已知$F_1$、$F_2$分别为椭圆$\Gamma:\frac{x^2}{4}+y^2=1$的左、右焦点，$M$为$\Gamma$上的一点.

(1) 若点$M$的坐标为$(1,m)(m>0)$，求$\triangle F_1MF_2$的面积；

(2) 若点$M$的坐标为$(0,1)$，且直线$y=kx-\frac{3}{5}(k\in\mathbb{R})$与$\Gamma$交于不同的两点$A$、$B$，求证：$\overrightarrow{MA}\cdot\overrightarrow{MB}$为定值，并求出该定值；

(3) 如图，设点$M$的坐标为$(s,t)$，过坐标原点$O$作圆$M:(x-s)^2+(y-t)^2=r^2$（其中$r$为定值，$0<r<1$且$|s|\neq r$）的两条切线，分别交$\Gamma$于点$P$，$Q$，直线$OP$，$OQ$的斜率分别记为$k_1$，$k_2$。如果$k_1k_2$为定值，求$|OP|\cdot|OQ|$的取值范围，以及$|OP|\cdot|OQ|$取得最大值时圆$M$的方程。

\vspace{1em}
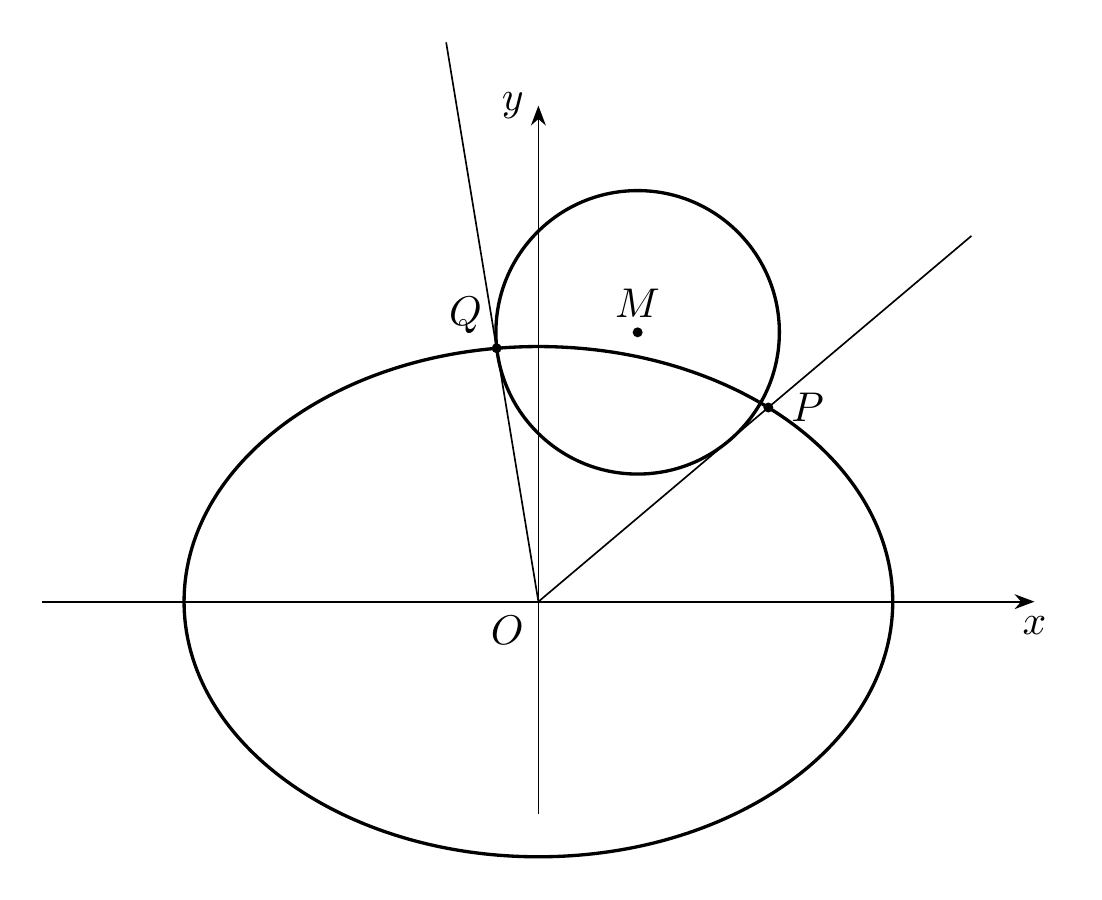
【解答】
【答案】

(1)$\frac{3}{2}$；

(2)证明见解析，$0$；

(3)$(2,\frac{5}{2}]$，圆$M$的方程为$(x\pm2)^2+y^2=\frac{4}{5}$或$x^2+(y\pm1)^2=\frac{4}{5}$。

\vspace{1em}

【知识点】求椭圆中的参数及范围、椭圆中的定值问题、根据韦达定理求参数、椭圆中焦点三角形的面积问题

\vspace{1em}

【分析】

(1) 将点$M(1,m)(m>0)$代入求出$m=\frac{\sqrt{3}}{2}$，再求出左、右焦点即可求解。

(2) 将直线与椭圆方程联立，利用韦达定理以及向量数量积的坐标运算即可求解。

(3) 设出直线$OP:y=k_1x$，直线$OQ:y=k_2x$，利用点到直线的距离公式可得$k_1$、$k_2$是关于$\xi$的方程$(s^2-r^2)\xi^2-2st\xi+t^2-r^2=0$的两实根，根据题意$k_1k_2$为定值，可得$k_1k_2=\delta=-\frac{1}{4}$，$r=\frac{2\sqrt{5}}{5}$，设$P(x_1,y_1)$，$Q(x_2,y_2)$，将直线$OP:y=k_1x$，直线$OQ:y=k_2x$与椭圆联立，求出$|OP|\cdot|OQ|\leq\frac{5}{2}$，即求。

\vspace{1em}

【详解】

(1) 由已知条件得$\frac{1^2}{4}+m^2=1$，因为$m>0$，则$m=\frac{\sqrt{3}}{2}$，又$F_1(-\sqrt{3},0),F_2(\sqrt{3},0)$，

因此$\triangle F_1MF_2$的面积为$S_{\triangle F_1MF_2}=\frac{1}{2}|F_1F_2|\cdot m=\frac{1}{2}\times2\sqrt{3}\times\frac{\sqrt{3}}{2}=\frac{3}{2}$。

\vspace{0.5em}

(2) 设$A(x_A,y_A),B(x_B,y_B)$，由
\[
\begin{cases}
\frac{x^2}{4}+y^2=1 \\
y=kx-\frac{3}{5}
\end{cases}
\]
得$(4k^2+1)x^2-\frac{24}{5}kx-\frac{64}{25}=0$，

$x_A+x_B=\frac{24k}{5(4k^2+1)},\ x_Ax_B=-\frac{64}{25(4k^2+1)}$，又$y_A=kx_A-\frac{3}{5}$，$y_B=kx_B-\frac{3}{5}$，

$\overrightarrow{MA}=(x_A,y_A-1),\ \overrightarrow{MB}=(x_B,y_B-1)$，

于是
\begin{align}
\overrightarrow{MA}\cdot\overrightarrow{MB}&=x_Ax_B+\left(kx_A-\frac{8}{5}\right)\left(kx_B-\frac{8}{5}\right) \notag \\
&=(k^2+1)x_Ax_B-\frac{8}{5}k(x_A+x_B)+\frac{64}{25} \notag \\
&=(k^2+1)\cdot\left[-\frac{64}{25(4k^2+1)}\right]-\frac{8}{5}k\cdot\frac{24k}{5(4k^2+1)}+\frac{64}{25} \notag \\
&=-\frac{64(k^2+1)}{25(4k^2+1)}-\frac{192k^2}{25(4k^2+1)}+\frac{64(4k^2+1)}{25(4k^2+1)} \notag \\
&=0, \notag
\end{align}
即$\overrightarrow{MA}\cdot\overrightarrow{MB}=0$为定值。

\vspace{0.5em}

(3) 因为直线$OP:y=k_1x$与$\odot M$相切，则$\frac{|k_1s-t|}{\sqrt{k_1^2+1}}=r$，即$(s^2-r^2)k_1^2-2stk_1+t^2-r^2=0$，

同理，由直线$OQ:y=k_2x$与$\odot M$相切，可得$(s^2-r^2)k_2^2-2stk_2+t^2-r^2=0$，

于是$k_1$、$k_2$是关于$\xi$的方程$(s^2-r^2)\xi^2-2st\xi+t^2-r^2=0$的两实根，

注意到$|s|\neq r$，且$\frac{s^2}{4}+t^2=1$，故$k_1k_2=\frac{t^2-r^2}{s^2-r^2}=\frac{\left(1-\frac{s^2}{4}\right)-r^2}{s^2-r^2}$，

因$k_1k_2$为定值，故不妨设$k_1k_2=\delta$（定值），

于是有$\delta=\frac{1-\frac{s^2}{4}-r^2}{s^2-r^2}$，即$\left(\delta+\frac{1}{4}\right)s^2+\left[-1+(1-\delta)r^2\right]=0$。

依题意可知，$s$变化，而$r$、$\delta$均为定值，即有
\[
\begin{cases}
\delta+\frac{1}{4}=0 \\
-1+(1-\delta)r^2=0
\end{cases}
\]
解得$k_1k_2=\delta=-\frac{1}{4}$，$r=\frac{2\sqrt{5}}{5}$，

设$P(x_1,y_1)$，$Q(x_2,y_2)$，由
\[
\begin{cases}
\frac{x^2}{4}+y^2=1 \\
y=k_1x
\end{cases}
\]
得
\[
\begin{cases}
x_1^2=\frac{4}{1+4k_1^2} \\
y_1^2=\frac{4k_1^2}{1+4k_1^2}
\end{cases}
\]
同理
\[
\begin{cases}
x_2^2=\frac{4}{1+4k_2^2} \\
y_2^2=\frac{4k_2^2}{1+4k_2^2}
\end{cases}
\]

所以
\begin{align}
|OP|^2\cdot|OQ|^2&=(x_1^2+y_1^2)(x_2^2+y_2^2) \notag \\
&=\frac{4(1+k_1^2)}{1+4k_1^2}\times\frac{4(1+k_2^2)}{1+4k_2^2} \notag \\
&=\frac{16(1+k_1^2+k_2^2+k_1^2k_2^2)}{1+4k_1^2+4k_2^2+16k_1^2k_2^2} \notag \\
&=\frac{17+16k_1^2+16k_2^2}{2+4k_1^2+4k_2^2} \notag \\
&=4+\frac{9}{2+4(k_1^2+k_2^2)} \notag \\
&\leq4+\frac{9}{2+4\cdot2\cdot|k_1k_2|}=\frac{25}{4}, \notag
\end{align}
当且仅当$|k_1|=|k_2|=\frac{1}{2}\ (k_1k_2<0)$时取等号，

因此$4<|OP|^2\cdot|OQ|^2\leq\frac{25}{4}$，解得$2<|OP|\cdot|OQ|\leq\frac{5}{2}$，所以$|OP|\cdot|OQ|$的范围为$(2,\frac{5}{2}]$，

当$k_1=-k_2=\frac{1}{2}$或$-k_1=k_2=\frac{1}{2}$时，直线$OP,OQ$关于坐标轴对称，此时圆心$M$为椭圆顶点，

所以圆$M$的方程为$(x\pm2)^2+y^2=\frac{4}{5}$或$x^2+(y\pm1)^2=\frac{4}{5}$。

\vspace{1em}

【点睛】

思路点睛：(1) 解答直线与椭圆的题目时，时常把两个曲线的方程联立，消去$x$(或$y$)建立一元二次方程，然后借助根与系数的关系，并结合题设条件建立有关参变量的等量关系。

(2) 涉及到直线方程的设法时，务必考虑全面，不要忽略直线斜率为$0$或不存在等特殊情形。